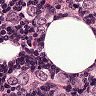
Metastatic tissue present: yes